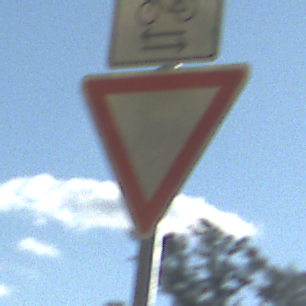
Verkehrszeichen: VorfahrtGewaehren
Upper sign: RichtungsangabeDurchPfeile9
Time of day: MorningAfternoon
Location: Outdoor (Nature)
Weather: PartlyCloudy
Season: NotSpecified
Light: Natural